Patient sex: F
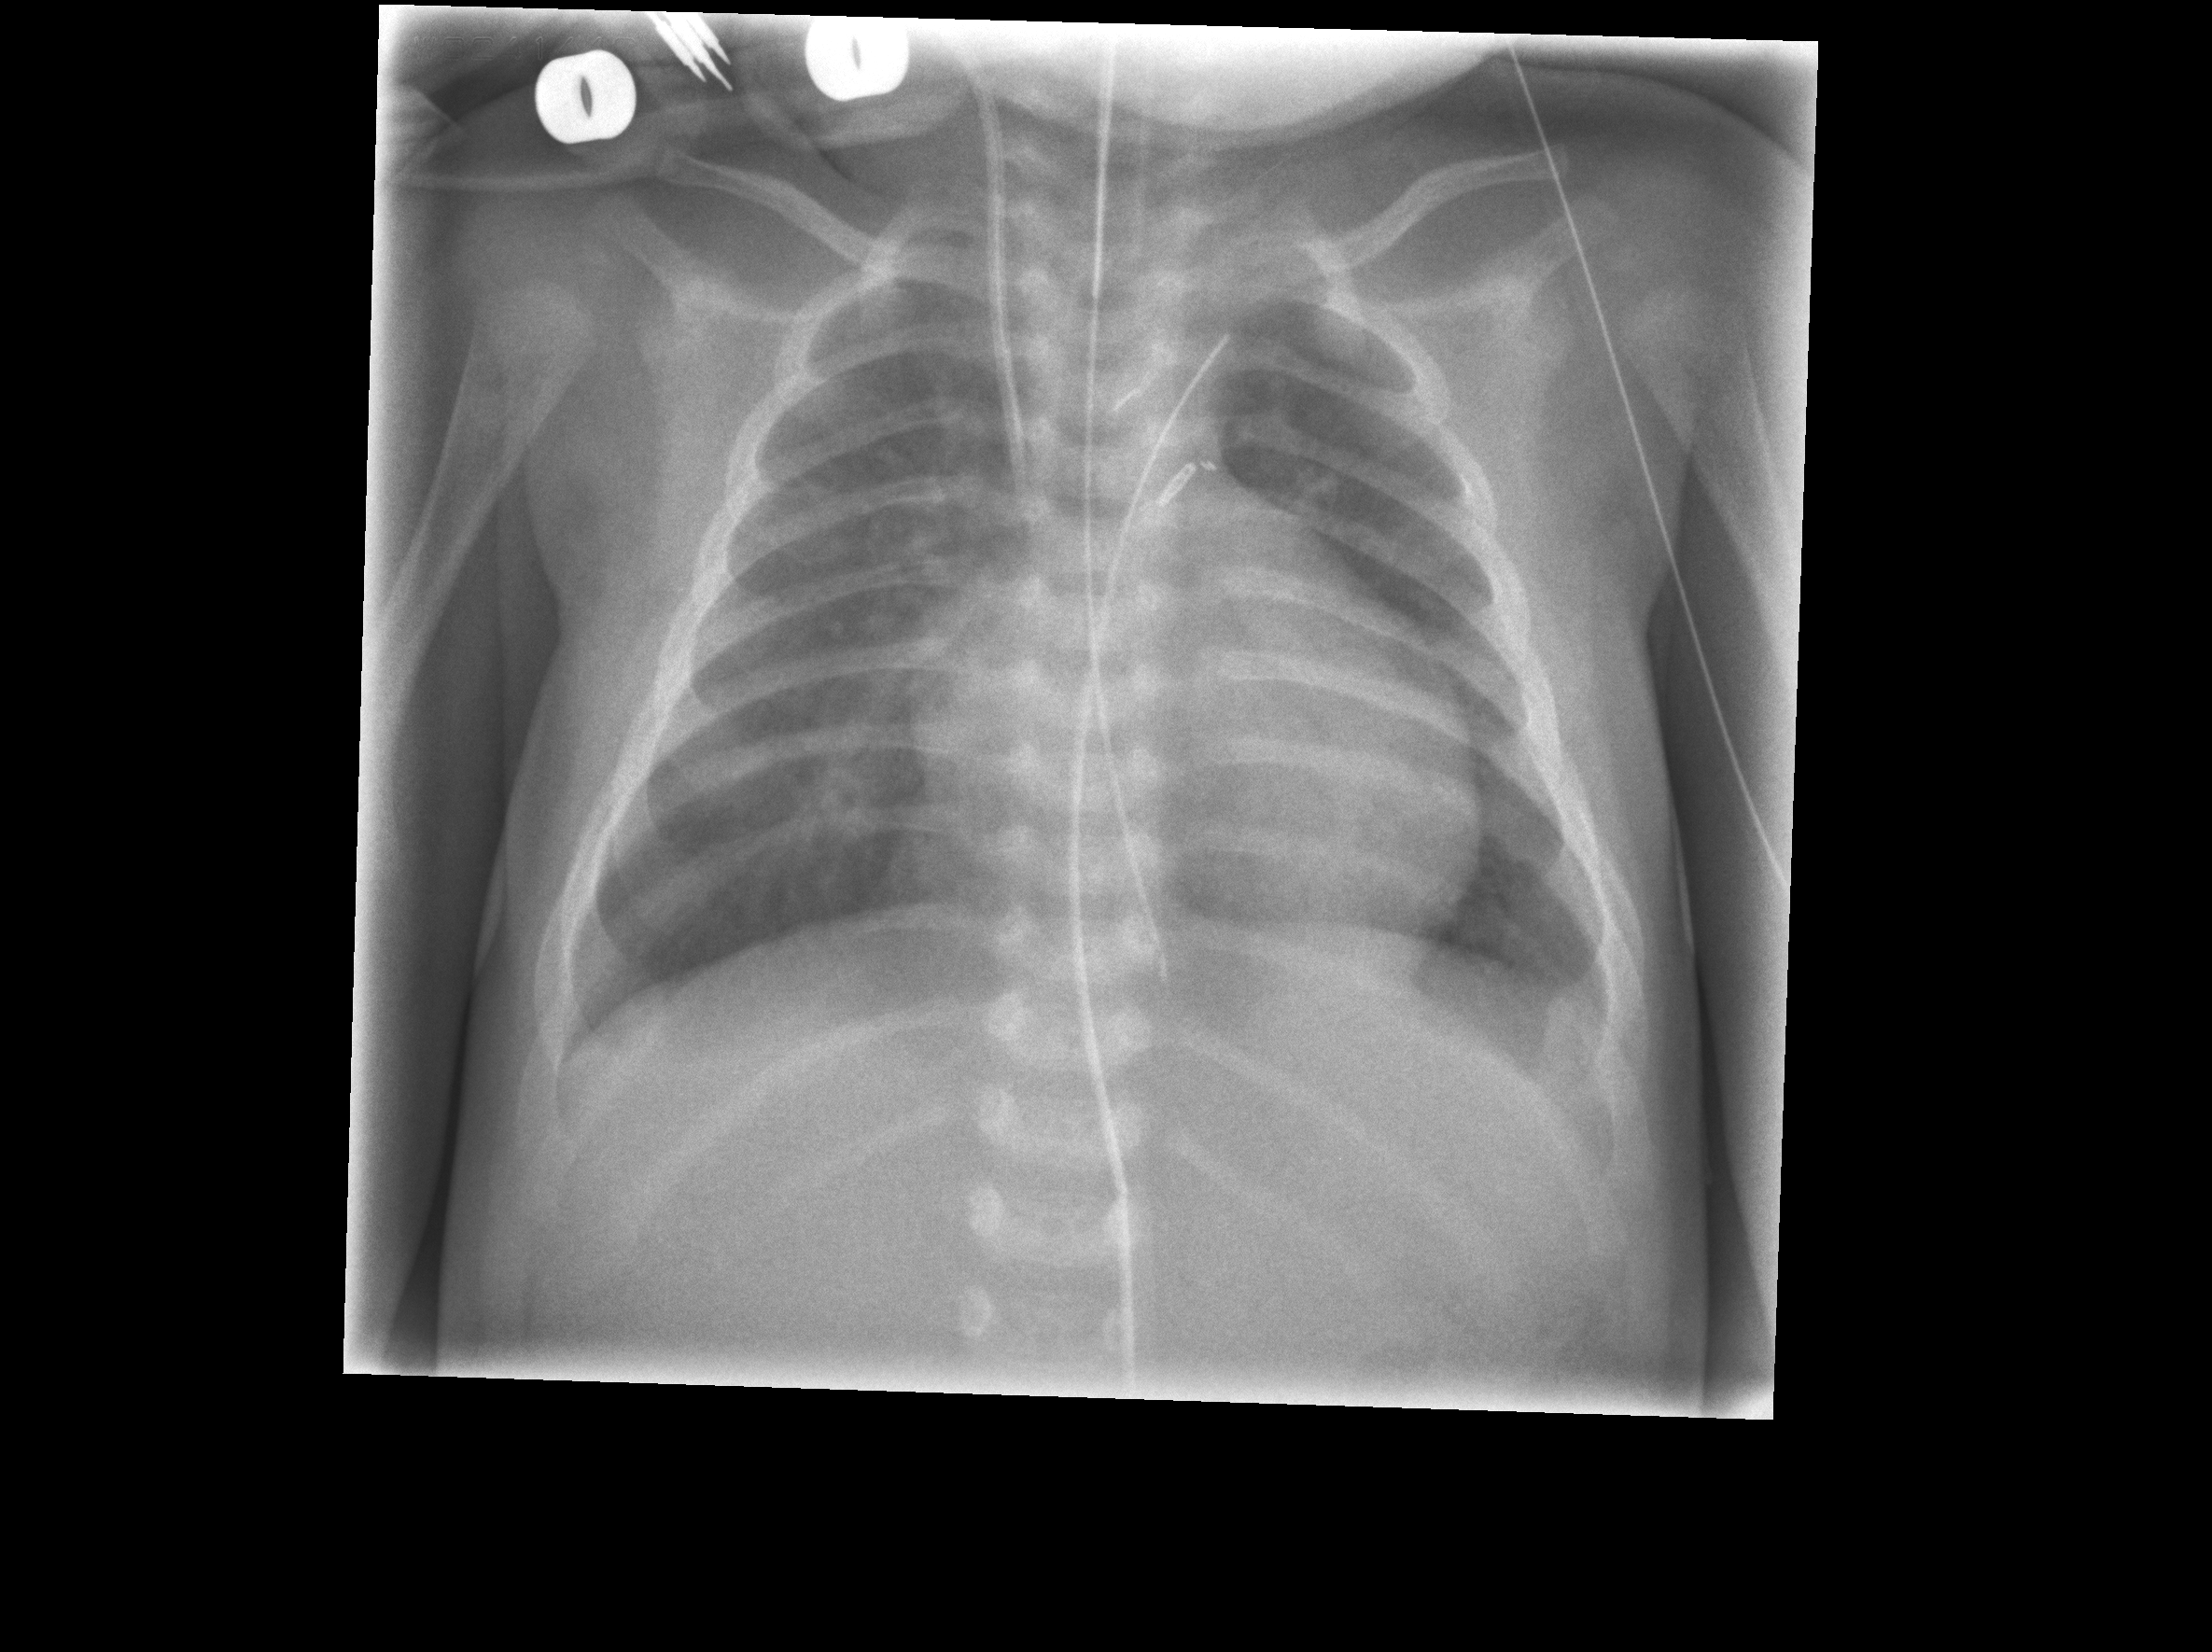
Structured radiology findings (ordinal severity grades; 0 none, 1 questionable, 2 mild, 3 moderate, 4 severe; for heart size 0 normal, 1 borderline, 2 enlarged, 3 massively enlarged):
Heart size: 0
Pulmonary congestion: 2
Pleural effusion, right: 0
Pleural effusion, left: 0
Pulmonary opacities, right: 0
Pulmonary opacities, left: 0
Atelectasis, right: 0
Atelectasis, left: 0